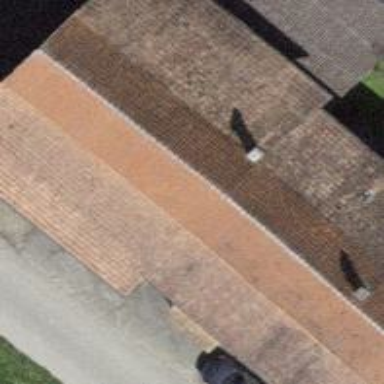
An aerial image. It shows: Farm building.